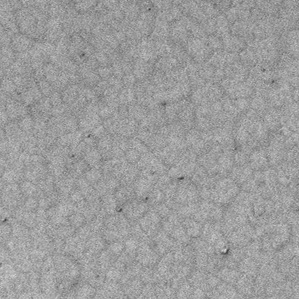
Label: frost